Question: The following link 'http://127. 0. 0. 1:8888/.../index.cfm' causes an error in Railo's built in server.
Can anything be done to keep this from happening?

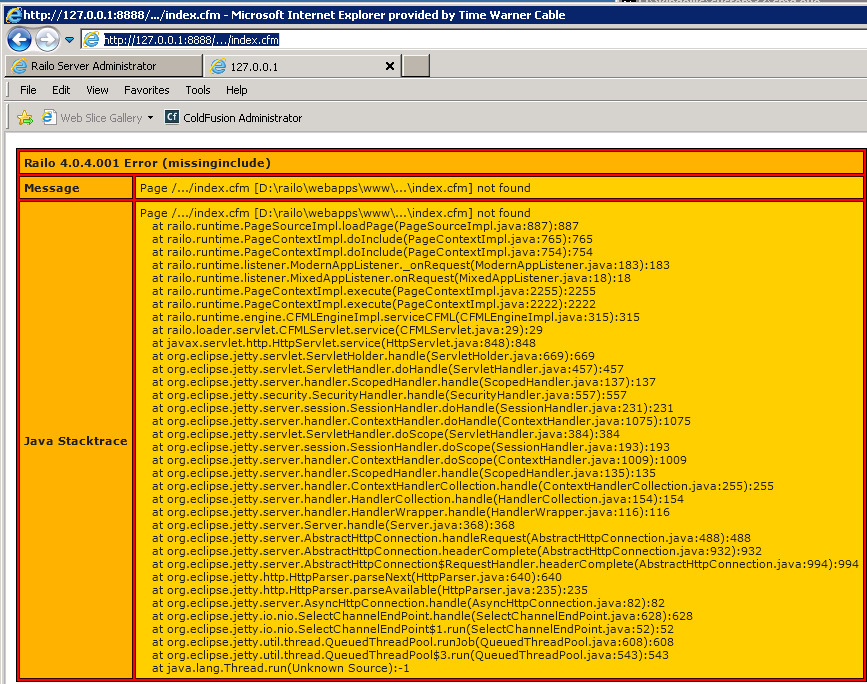
Answer: You should be able to handle this by defining a onMissingTemplate function in your Application.cfc